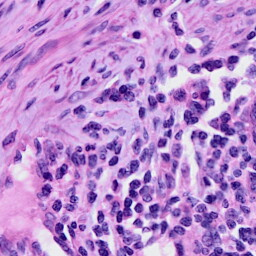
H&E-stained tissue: Cervix